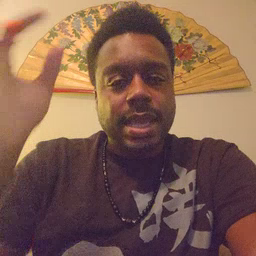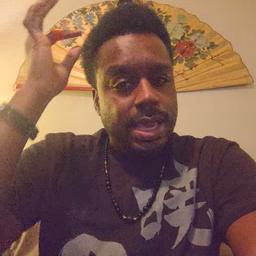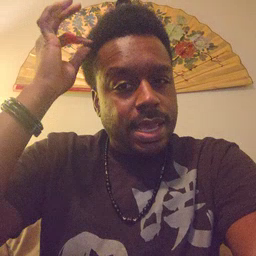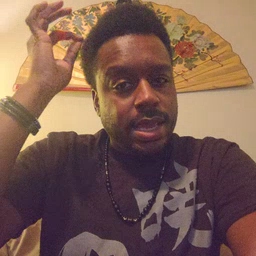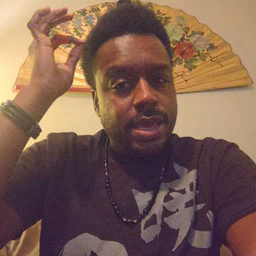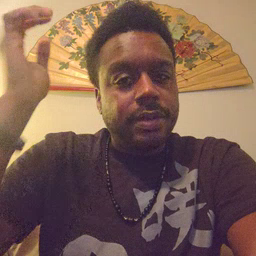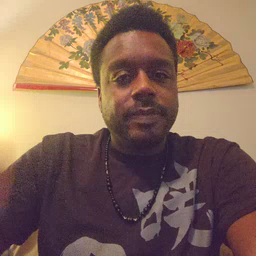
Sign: hair